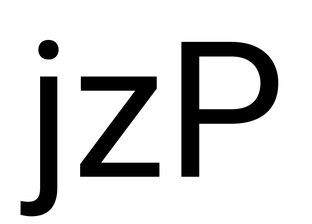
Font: Roboto_Regular